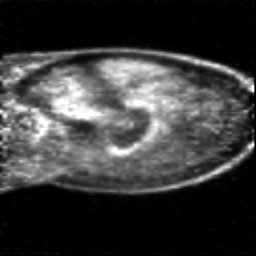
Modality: PET
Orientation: sagittal
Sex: female
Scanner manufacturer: siemens